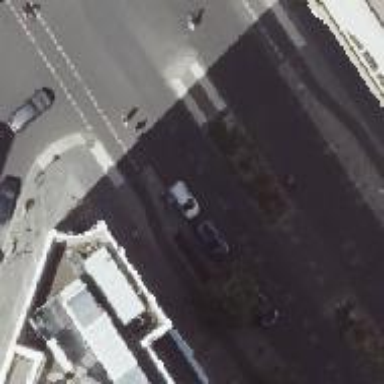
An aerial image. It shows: Asphalt footpath with unmarked crossing.